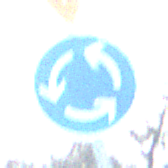
Verkehrszeichen: Kreisverkehr
Zusatzzeichen oben: VorfahrtGewaehren
Umgebung: Outdoor, Nature
Tageszeit: MorningAfternoon
Wetter: PartlyCloudy
Licht: Natural
Jahreszeit: NotSpecified
Kontrast: HighContrast